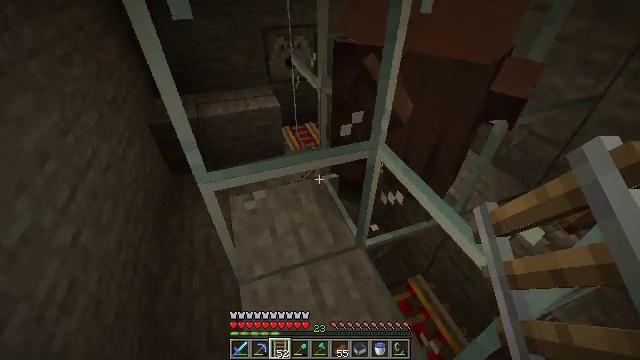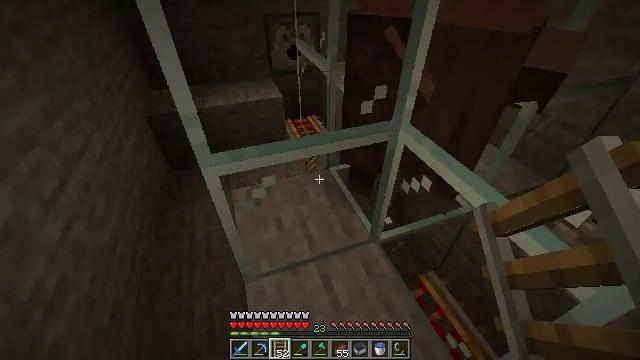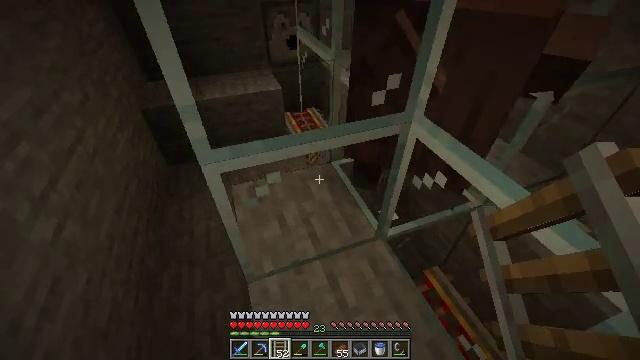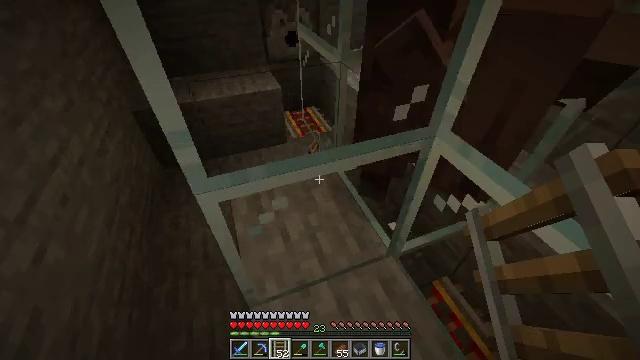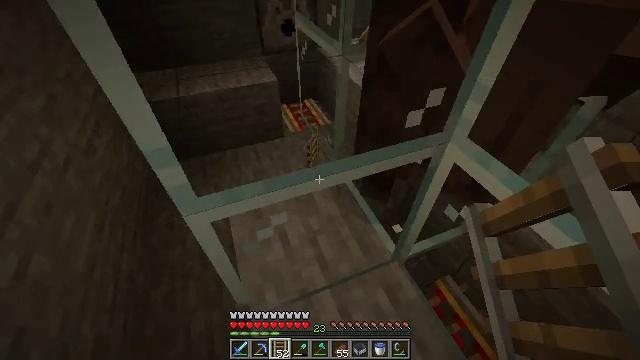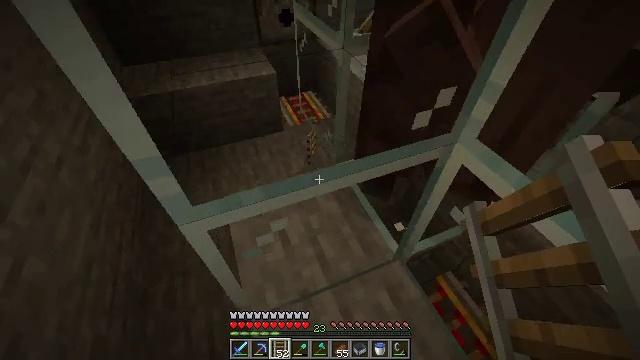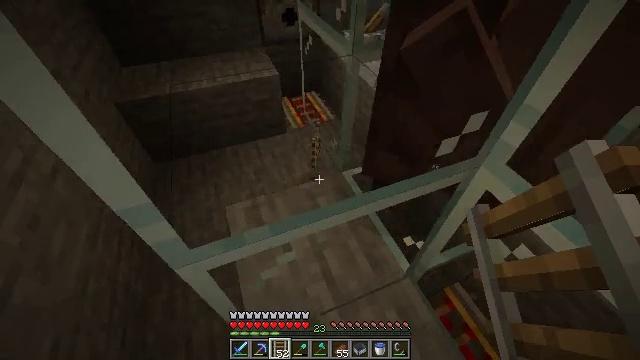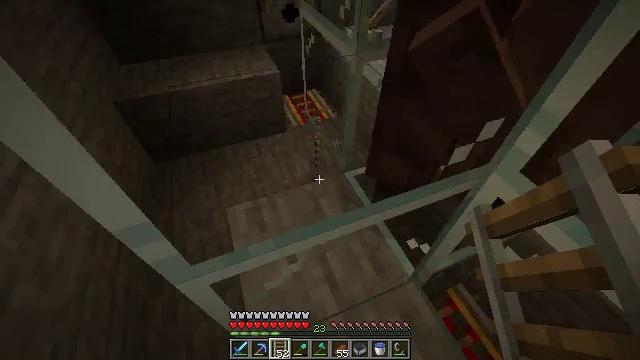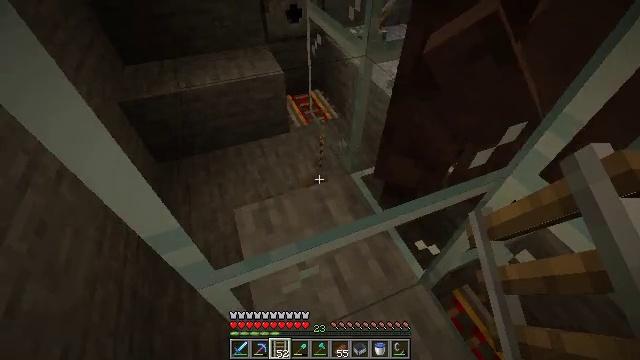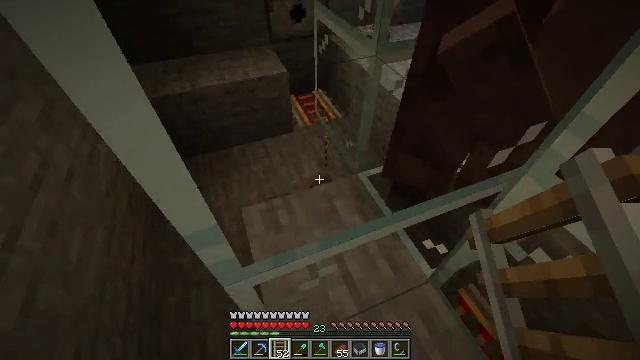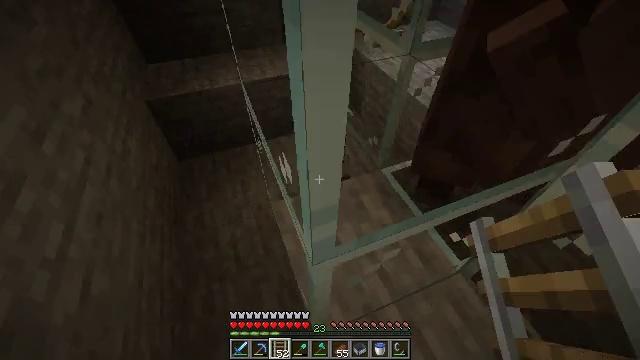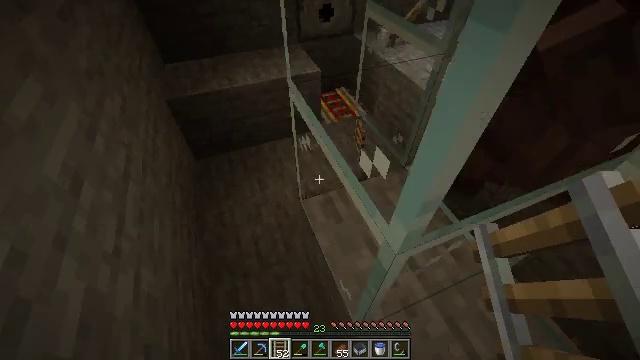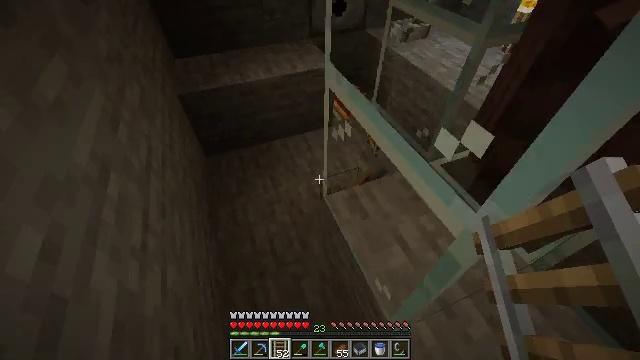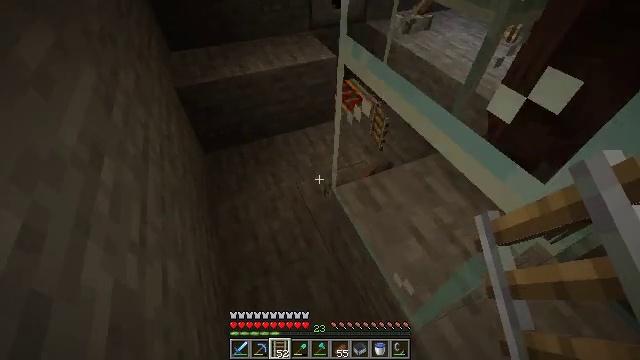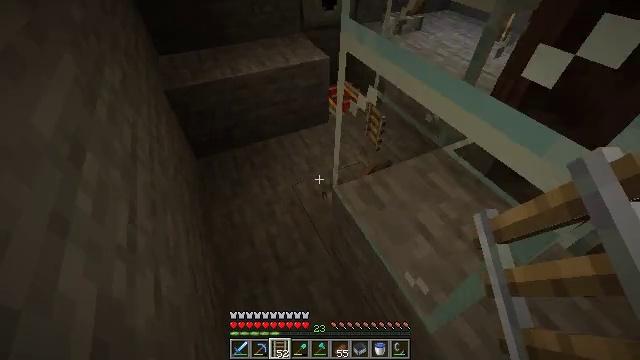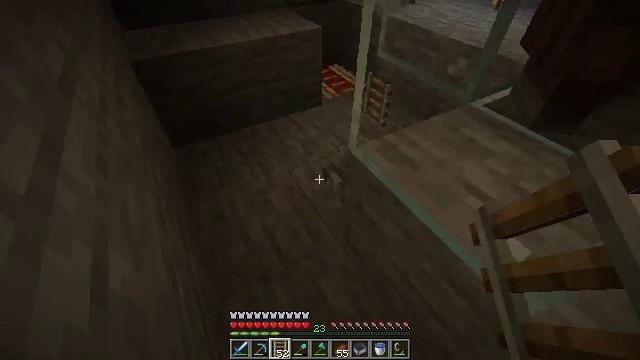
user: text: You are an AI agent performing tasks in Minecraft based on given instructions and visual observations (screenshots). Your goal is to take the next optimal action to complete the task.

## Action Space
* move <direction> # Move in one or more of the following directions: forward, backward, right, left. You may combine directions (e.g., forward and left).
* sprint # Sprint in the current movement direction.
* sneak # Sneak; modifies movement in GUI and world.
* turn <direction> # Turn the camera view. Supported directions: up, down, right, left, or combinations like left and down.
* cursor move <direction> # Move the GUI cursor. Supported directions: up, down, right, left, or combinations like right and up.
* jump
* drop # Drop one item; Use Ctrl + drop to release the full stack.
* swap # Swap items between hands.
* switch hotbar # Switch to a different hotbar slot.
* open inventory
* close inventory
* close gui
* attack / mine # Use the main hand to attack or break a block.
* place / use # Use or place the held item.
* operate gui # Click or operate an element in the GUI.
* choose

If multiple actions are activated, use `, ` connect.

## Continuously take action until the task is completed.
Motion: motion action
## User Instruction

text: Mine the glass to clear the view.
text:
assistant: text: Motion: move forward
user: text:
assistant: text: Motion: move forward, turn down
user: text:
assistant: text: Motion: move forward, turn down
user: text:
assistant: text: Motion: move forward, turn down
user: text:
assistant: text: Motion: turn down
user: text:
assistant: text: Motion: no_op
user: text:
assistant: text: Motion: no_op
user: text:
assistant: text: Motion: move left
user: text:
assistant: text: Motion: move left
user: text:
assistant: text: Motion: move left
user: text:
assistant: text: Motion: move left
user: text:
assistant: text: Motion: move forward and move left
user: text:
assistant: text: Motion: move forward and move left, turn right
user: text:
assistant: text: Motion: move forward and move left, turn right and up
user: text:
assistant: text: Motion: move forward and move left, turn right and up
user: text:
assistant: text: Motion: move forward, turn right and up
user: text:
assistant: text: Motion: move forward, turn right
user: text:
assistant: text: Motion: move forward
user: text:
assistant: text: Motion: move forward, turn right
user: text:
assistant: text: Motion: move forward, turn right
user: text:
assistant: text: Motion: move forward and move left, turn right
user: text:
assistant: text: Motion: move forward and move left, turn right
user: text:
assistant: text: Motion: move forward and move left, turn right and down
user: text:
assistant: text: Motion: move forward and move left, turn right and down
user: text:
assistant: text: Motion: move forward, turn right and down
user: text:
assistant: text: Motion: move forward, turn right and down
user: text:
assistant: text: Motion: move forward, turn right and down
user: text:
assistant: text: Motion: move forward, turn right and down
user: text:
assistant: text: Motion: move forward, turn right
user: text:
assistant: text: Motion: move forward, turn right